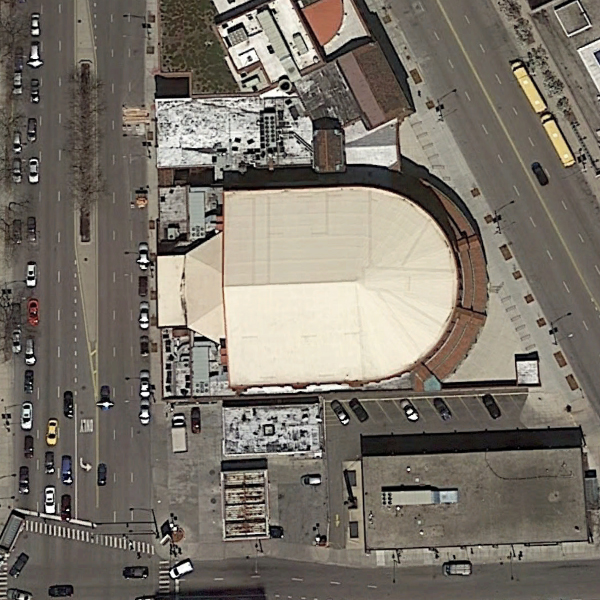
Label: Center